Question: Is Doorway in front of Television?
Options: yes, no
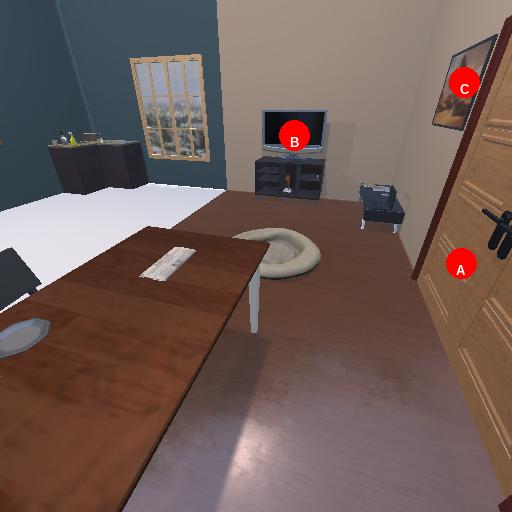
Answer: yes